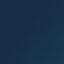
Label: SeaLake